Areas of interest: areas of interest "Home Furnishing and Building Materials Market"
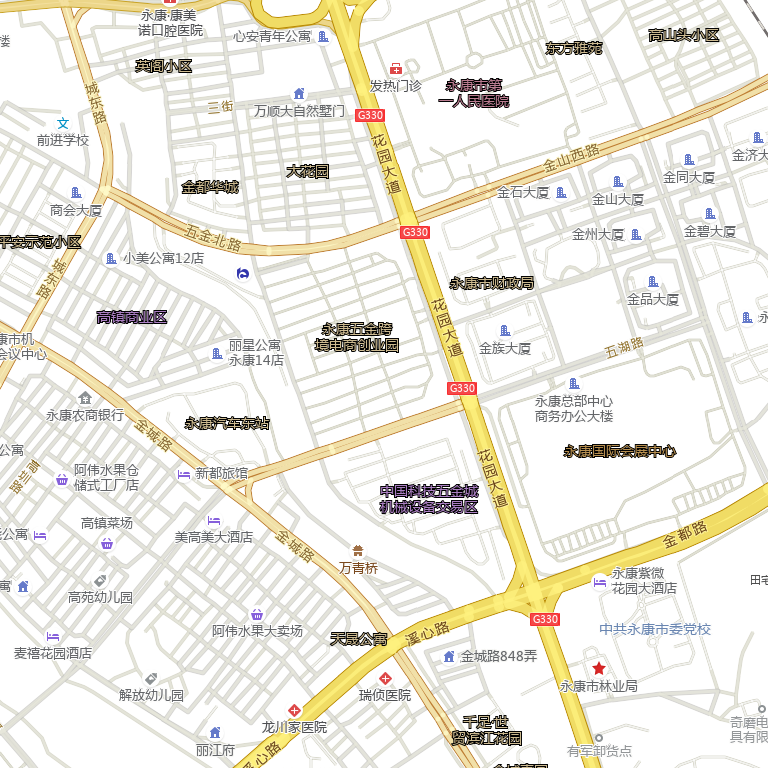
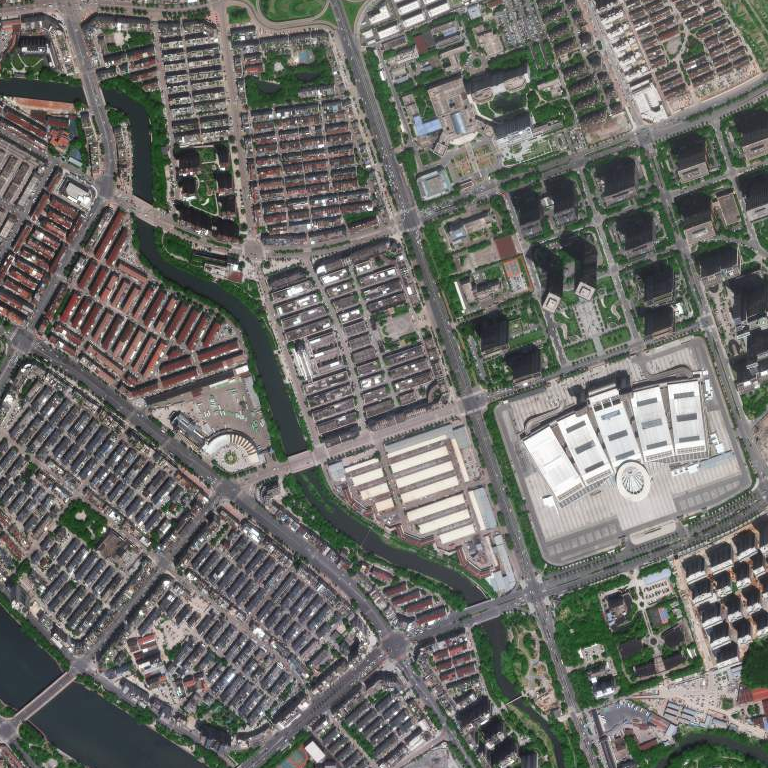